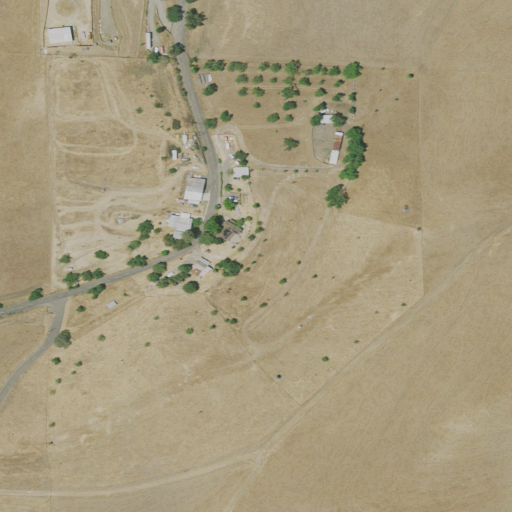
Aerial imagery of gap in California named Kirker Pass containing grassland, shrub, open development, low intensity development, and medium intensity development